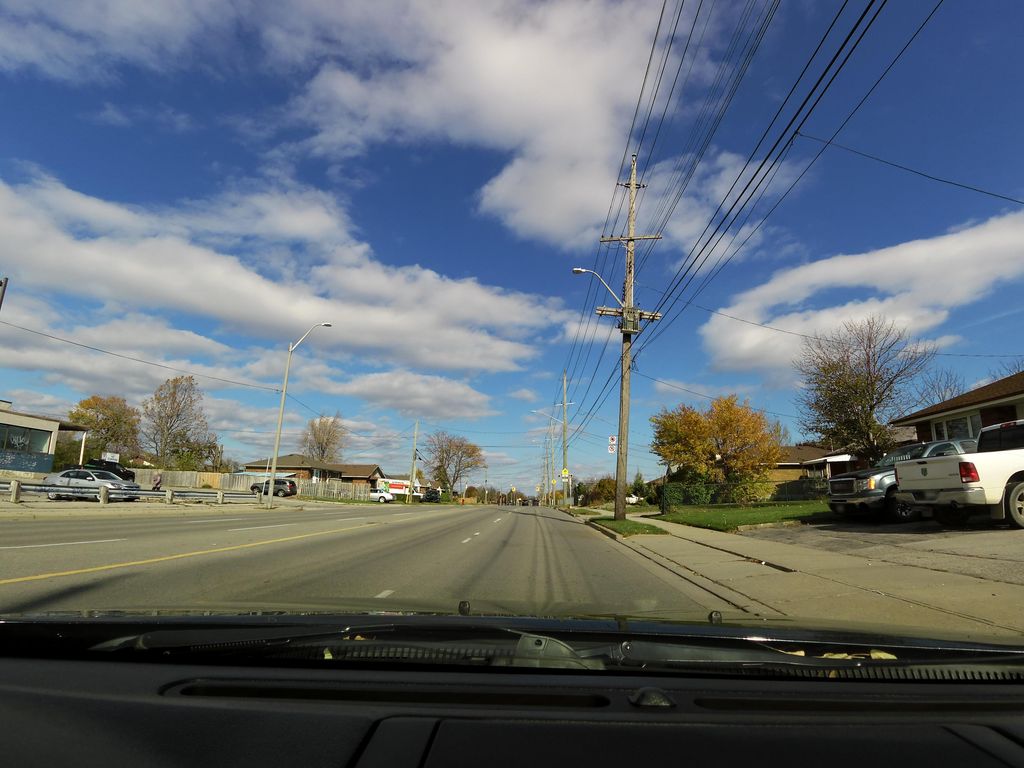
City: hamilton